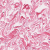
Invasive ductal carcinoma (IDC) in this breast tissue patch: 0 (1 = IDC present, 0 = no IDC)